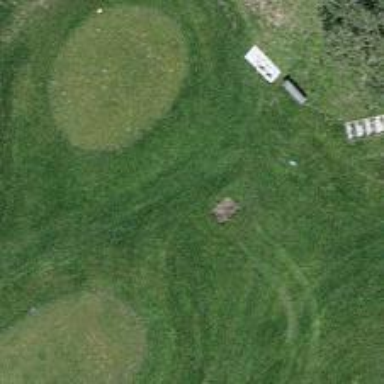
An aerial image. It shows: Golf tee.